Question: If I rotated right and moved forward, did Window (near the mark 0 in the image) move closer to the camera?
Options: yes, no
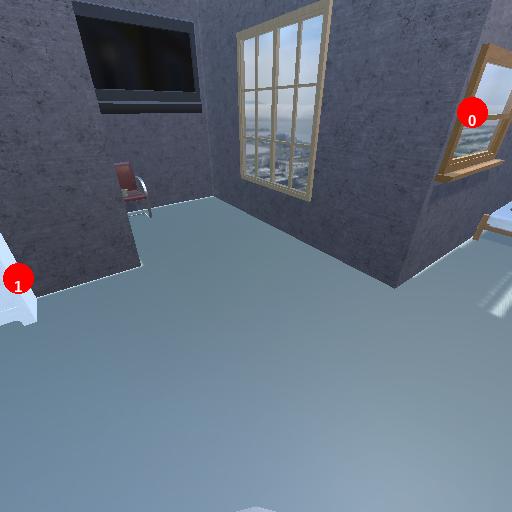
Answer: yes